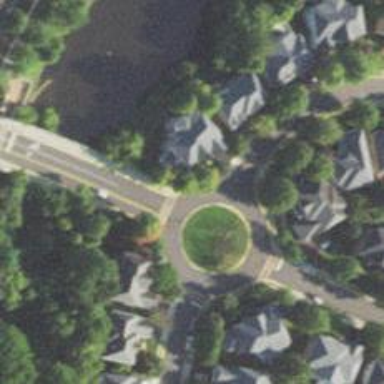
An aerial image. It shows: Residential road that intersects with roundabout.